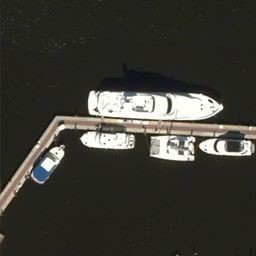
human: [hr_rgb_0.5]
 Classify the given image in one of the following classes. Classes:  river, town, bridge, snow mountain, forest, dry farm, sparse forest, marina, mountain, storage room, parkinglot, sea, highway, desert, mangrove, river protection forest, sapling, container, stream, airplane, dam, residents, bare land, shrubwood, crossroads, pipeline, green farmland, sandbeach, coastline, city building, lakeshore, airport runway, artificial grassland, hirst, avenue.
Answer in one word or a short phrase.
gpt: marina